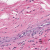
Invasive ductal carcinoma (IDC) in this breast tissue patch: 0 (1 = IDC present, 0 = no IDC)